Field crop: tomato
Growth stage: 1
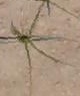
Species: cyperus